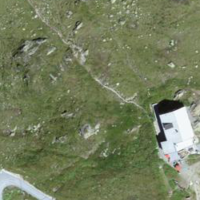
EUNIS habitat code: 26
Species observed at this site:
Primula hirsuta